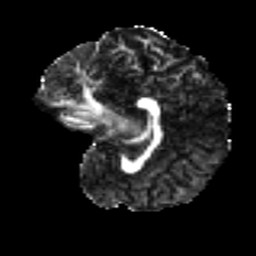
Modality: FA
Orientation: sagittal
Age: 39
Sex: female
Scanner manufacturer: ge
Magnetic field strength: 3 T
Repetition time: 7.8 s
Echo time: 0.0609 s